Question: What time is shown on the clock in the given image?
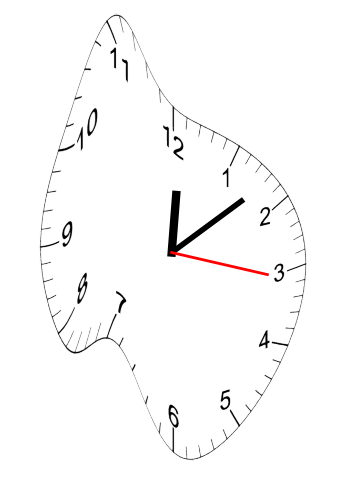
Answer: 12:08:16